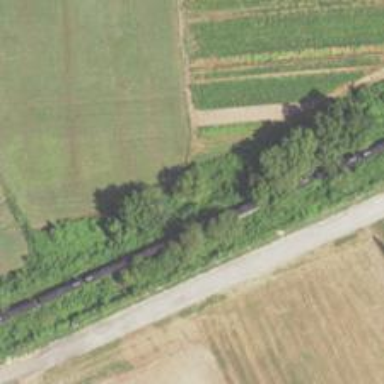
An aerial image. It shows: Railway spur service.